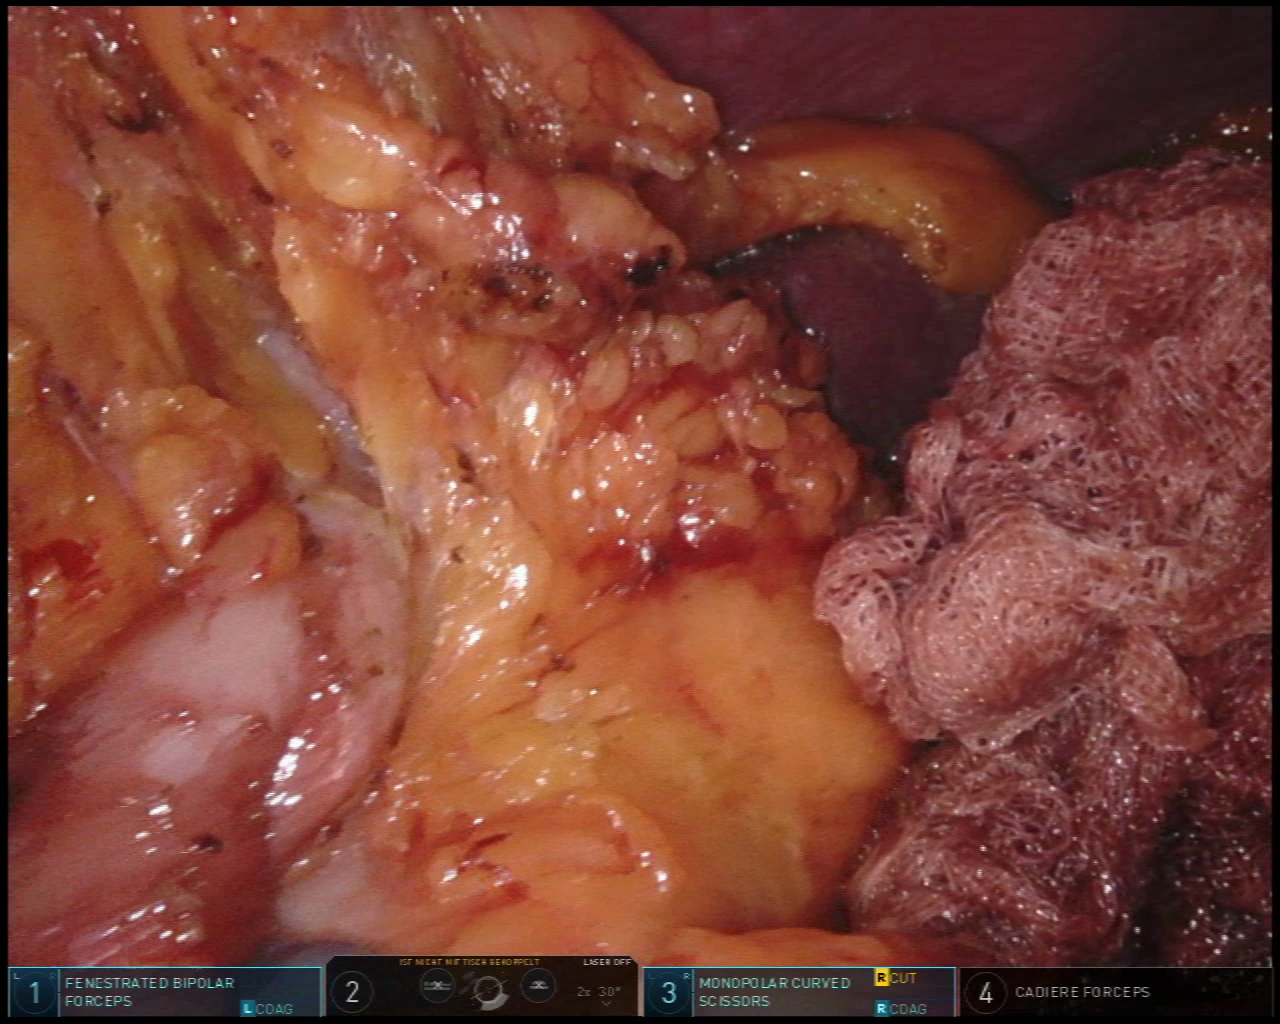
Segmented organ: spleen
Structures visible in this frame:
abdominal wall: yes
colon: no
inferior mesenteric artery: no
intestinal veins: no
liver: no
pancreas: no
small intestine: no
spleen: yes
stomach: yes
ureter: no
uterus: no
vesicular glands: no